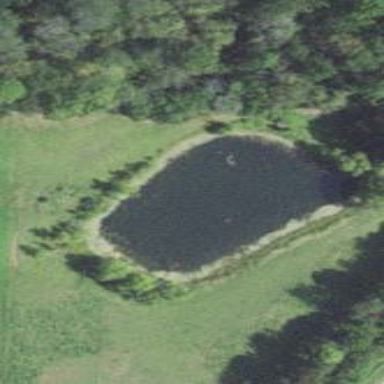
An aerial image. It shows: Peaceful pond surrounded by nature.